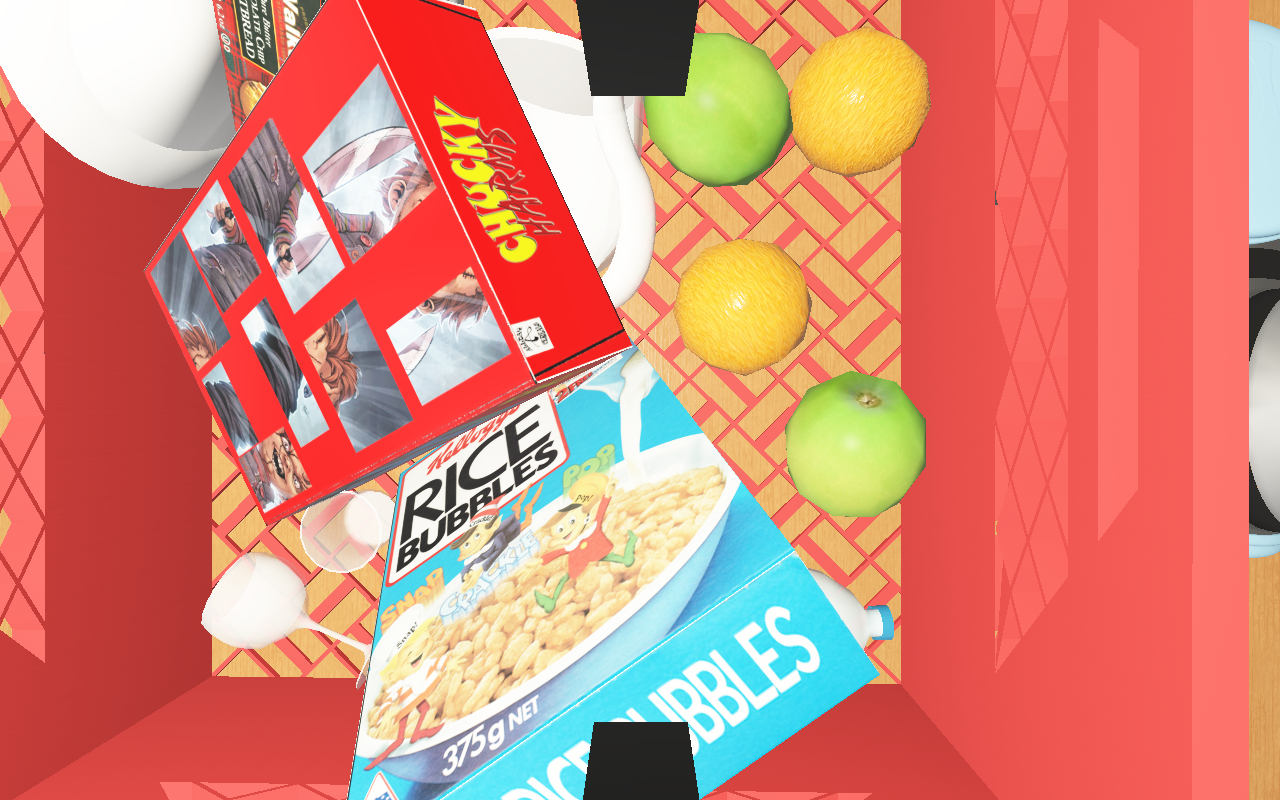
Objects in the scene:
carafe
water bottle
apple
plate
jam jar
cereal box
biscuit box